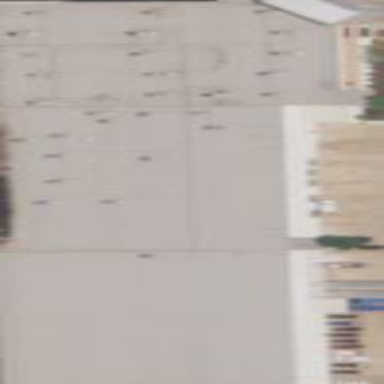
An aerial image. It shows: Building that houses furniture shop.